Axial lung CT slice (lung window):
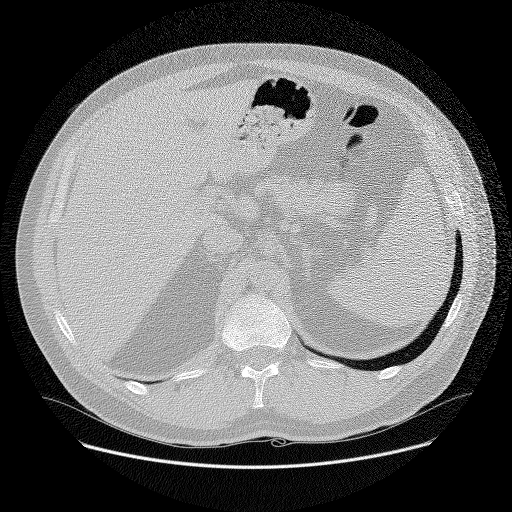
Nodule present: no